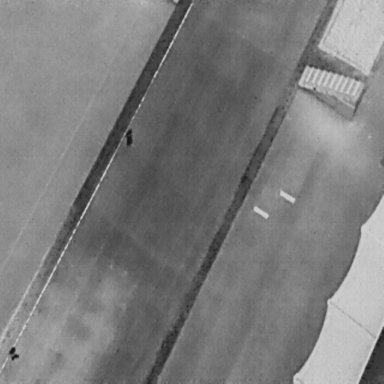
There are two People in the infrared image.